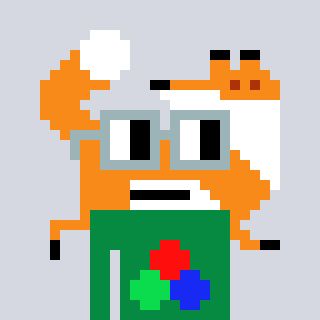
a pixel art character with square dark gray glasses, a fox-shaped head and a green-colored body on a cool background